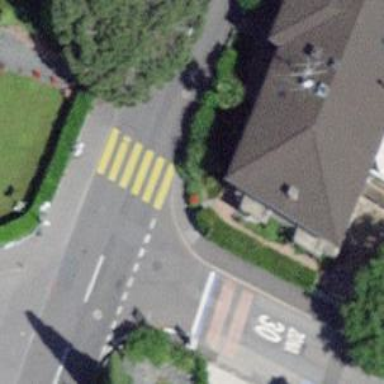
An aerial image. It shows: Zebra crossing on the road.